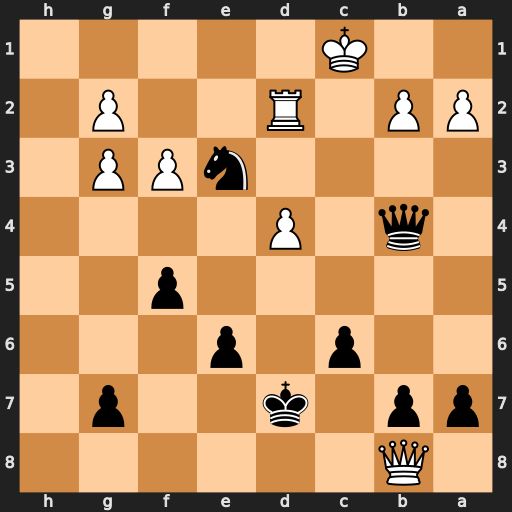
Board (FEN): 1Q6/pp1k2p1/2p1p3/5p2/1q1P4/4nPP1/PP1R2P1/2K5
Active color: b
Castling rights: -
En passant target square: -
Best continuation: Qc4+ Kb1 Qf1+ Rd1 Qxd1#